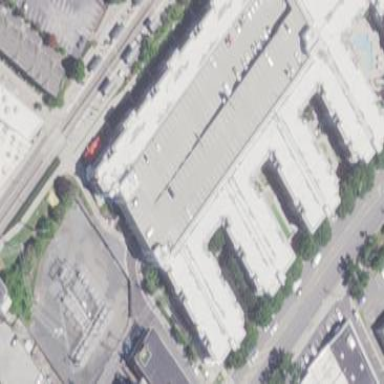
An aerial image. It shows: Multi-storey parking building.